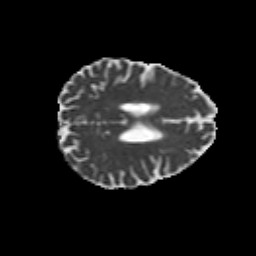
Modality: MD
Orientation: axial
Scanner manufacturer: siemens
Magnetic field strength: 3 T
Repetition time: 6.8 s
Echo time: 0.093 s